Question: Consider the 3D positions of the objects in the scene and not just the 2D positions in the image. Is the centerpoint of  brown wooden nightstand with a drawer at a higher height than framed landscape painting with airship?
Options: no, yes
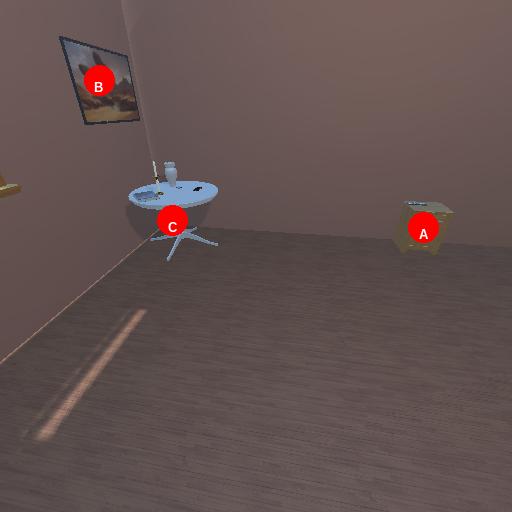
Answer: no